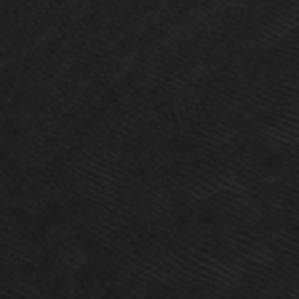
Label: frost